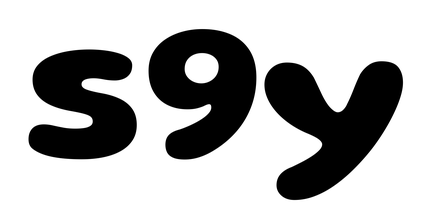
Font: Gluten_Bold